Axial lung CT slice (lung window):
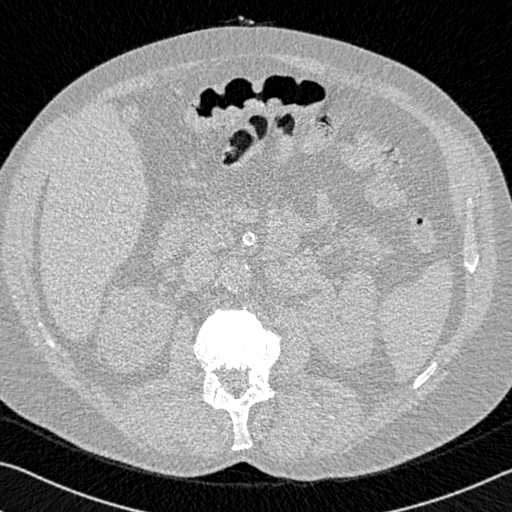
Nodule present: no